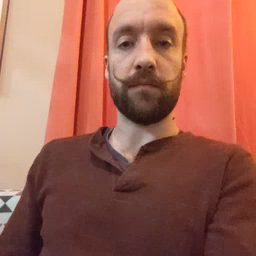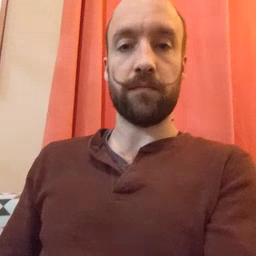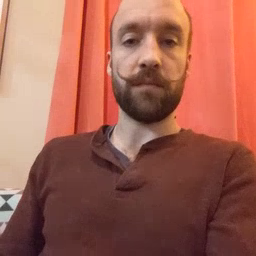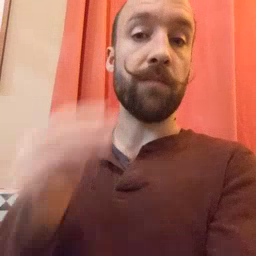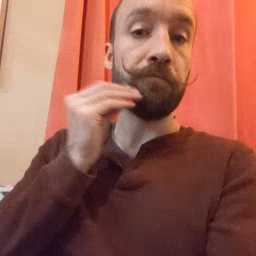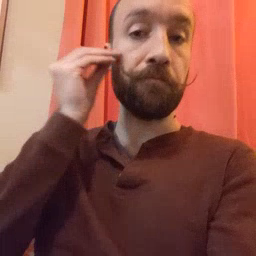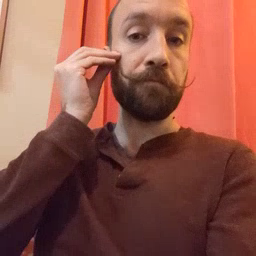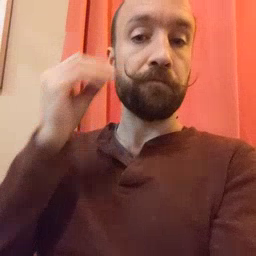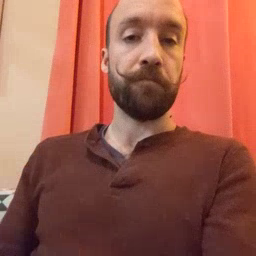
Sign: home